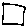
Label: square